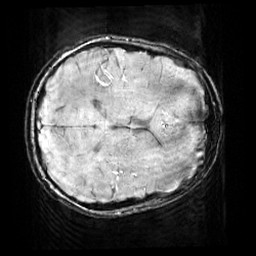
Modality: SWI
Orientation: axial
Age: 12
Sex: male
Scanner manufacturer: siemens
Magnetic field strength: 3 T
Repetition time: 0.027 s
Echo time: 0.02 s